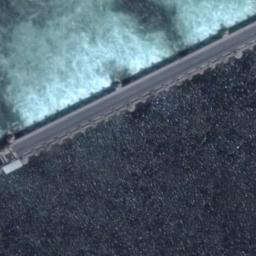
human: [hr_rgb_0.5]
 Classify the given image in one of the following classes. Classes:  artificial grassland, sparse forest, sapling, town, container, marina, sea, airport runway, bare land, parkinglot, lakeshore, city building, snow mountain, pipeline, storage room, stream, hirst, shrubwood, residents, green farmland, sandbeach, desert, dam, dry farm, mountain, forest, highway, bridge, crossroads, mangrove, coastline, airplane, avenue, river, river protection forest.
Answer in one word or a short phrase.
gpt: bridge